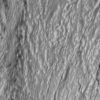
Atmospheric dust classification: not_dusty